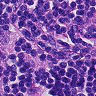
Metastatic tissue present: no